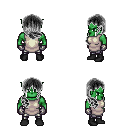
a pixel art fantasy rpg character, male body template, orc, green skin, white tunic, metal pants, gray right-swept hairstyle, metal gloves, black shoes, four views (front, back, left, right), 2x2 character sprite sheet, small pixel art, hard edges, no anti-aliasing